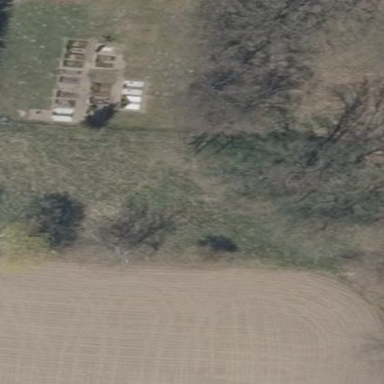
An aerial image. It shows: Cemetery.